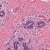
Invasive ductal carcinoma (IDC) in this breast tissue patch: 0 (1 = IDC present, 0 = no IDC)